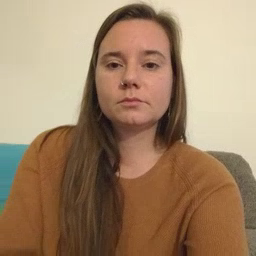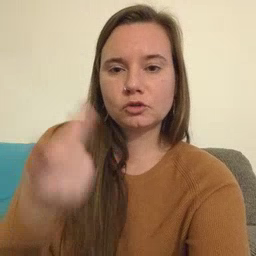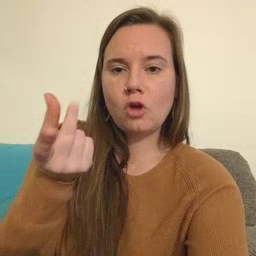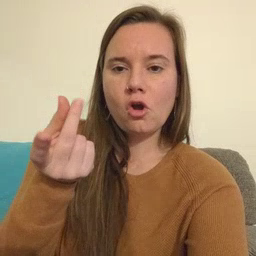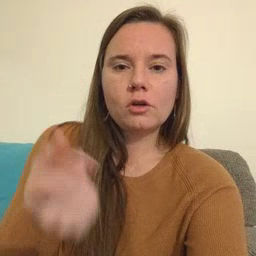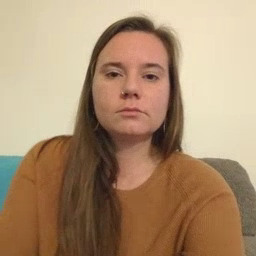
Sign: dog